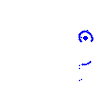
Particle: pion